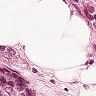
Metastatic tissue present: yes